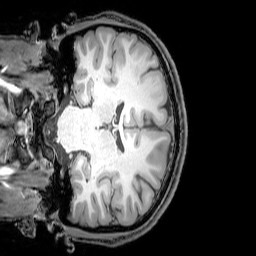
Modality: T1w
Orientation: coronal
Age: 23
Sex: male
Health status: healthy
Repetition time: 0.081 s
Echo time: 0.037 s